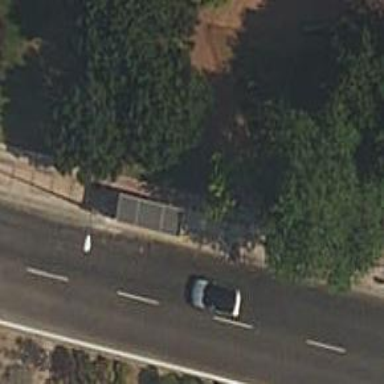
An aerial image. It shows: Bus stop with shelter. It is platform for public transport.